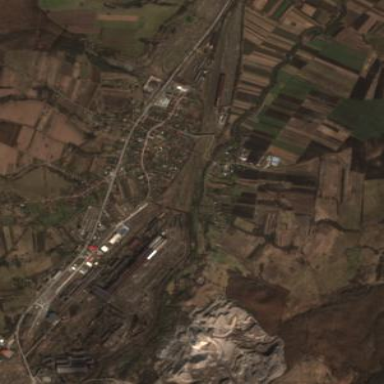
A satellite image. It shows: Industrial area used for steelworks.